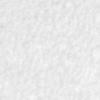
Label: no_change